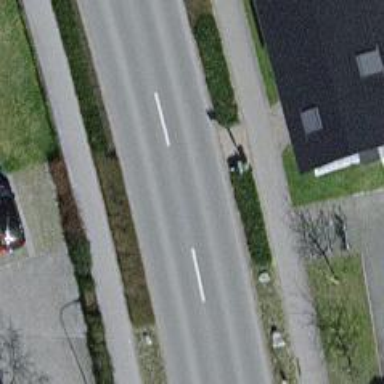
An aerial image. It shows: Bus stop with platform for public transport.